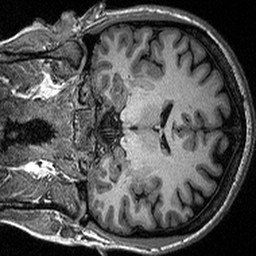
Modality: T1w
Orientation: coronal
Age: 32
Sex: female